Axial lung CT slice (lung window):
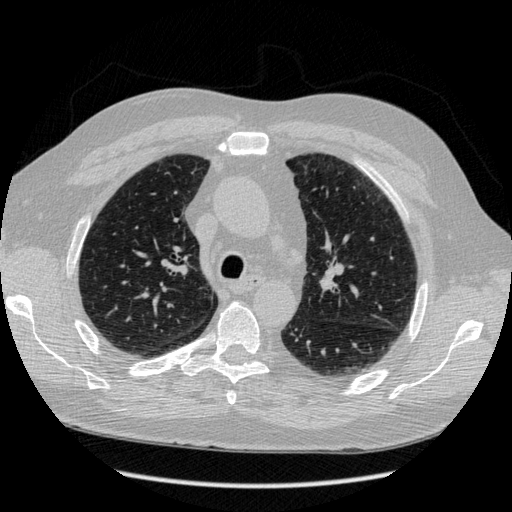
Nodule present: no